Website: lowes
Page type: review-order
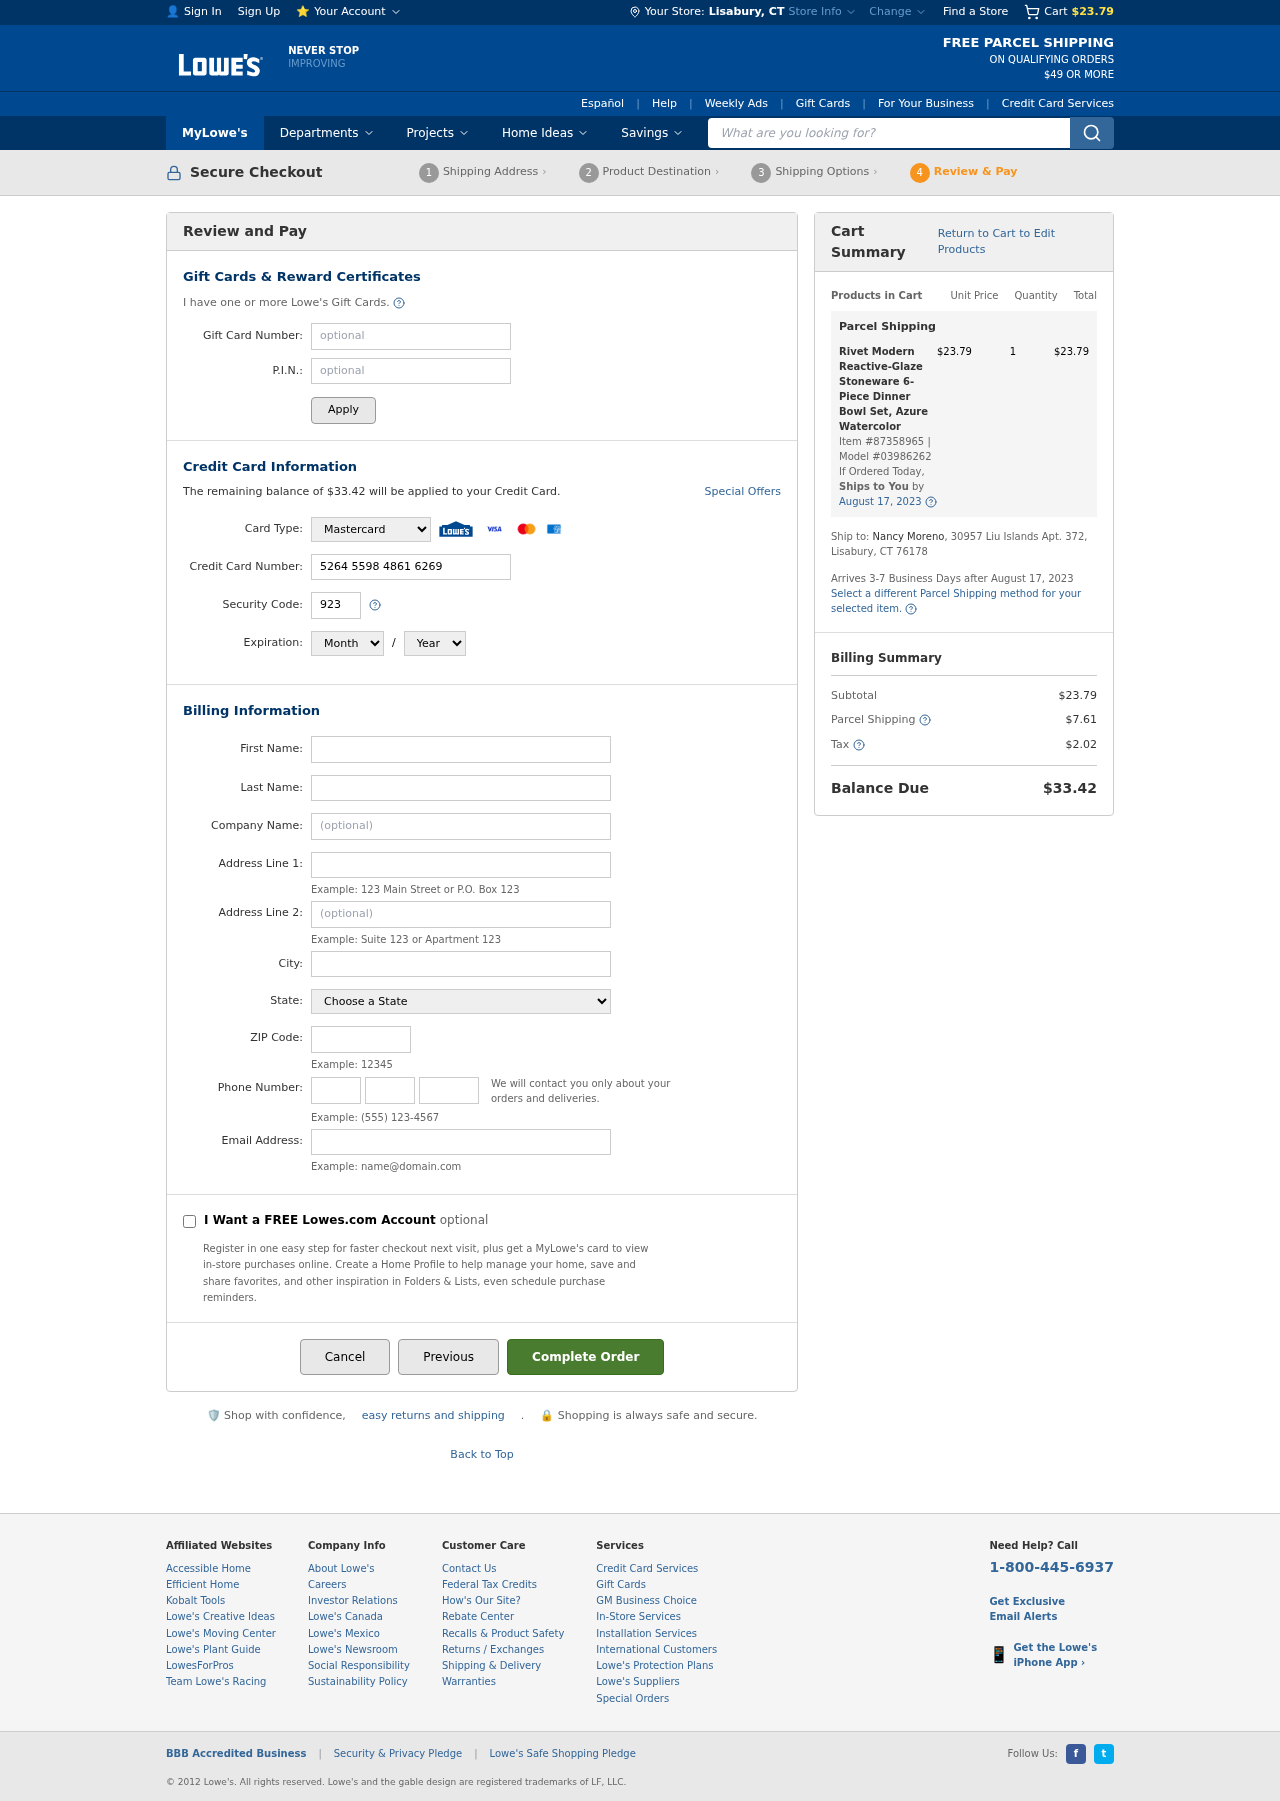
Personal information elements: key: PII_CARD_CVV
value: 923
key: PII_CARD_EXPIRY_MONTH
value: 01
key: PII_CARD_EXPIRY_YEAR
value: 26
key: PII_CARD_NUMBER
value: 5264 5598 4861 6269
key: PII_CARD_TYPE
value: Mastercard
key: PII_CITY
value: Lisabury
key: PII_CITY_STATE
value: Lisabury, CT
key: PII_EMAIL
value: nancy_moreno@yahoo.com
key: PII_FIRSTNAME
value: Nancy
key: PII_LASTNAME
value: Moreno
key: PII_PHONE_AREA
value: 309
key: PII_PHONE_PREFIX
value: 843
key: PII_PHONE_SUFFIX
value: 8331
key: PII_POSTCODE
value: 76178
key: PII_STATE
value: Connecticut
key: PII_STREET
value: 30957 Liu Islands Apt. 372
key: PII_STREET2
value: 30957 Liu Islands Apt. 372
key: PII_STREET2
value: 47576 Park Plain
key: PII_FULLNAME2
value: Nancy Moreno
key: PII_CITY_STATE_ZIP2
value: Lisabury, CT 76178
Product elements: key: PRODUCT1_NAME
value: Rivet Modern Reactive-Glaze Stoneware 6-Piece Dinner Bowl Set, Azure Watercolor
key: PRODUCT1_PRICE
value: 23.79
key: PRODUCT1_QUANTITY
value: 1
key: PRODUCT1_ITEM_NUMBER
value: Item #87358965
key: PRODUCT1_MODEL_NUMBER
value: Model #03986262
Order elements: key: ORDER_SUBTOTAL
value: $23.79
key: ORDER_BALANCE_DUE
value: $33.42
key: ORDER_SHIPPING_DATE
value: August 17, 2023
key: ORDER_ITEM_TOTAL
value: $23.79
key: ORDER_SHIPPING_DATE2
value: August 17, 2023
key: ORDER_SHIPPING_COST
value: $7.61
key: ORDER_TAX
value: $2.02
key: ORDER_TOTAL
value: $33.42
Search elements: key: HEADER_SEARCH
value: What are you looking for?